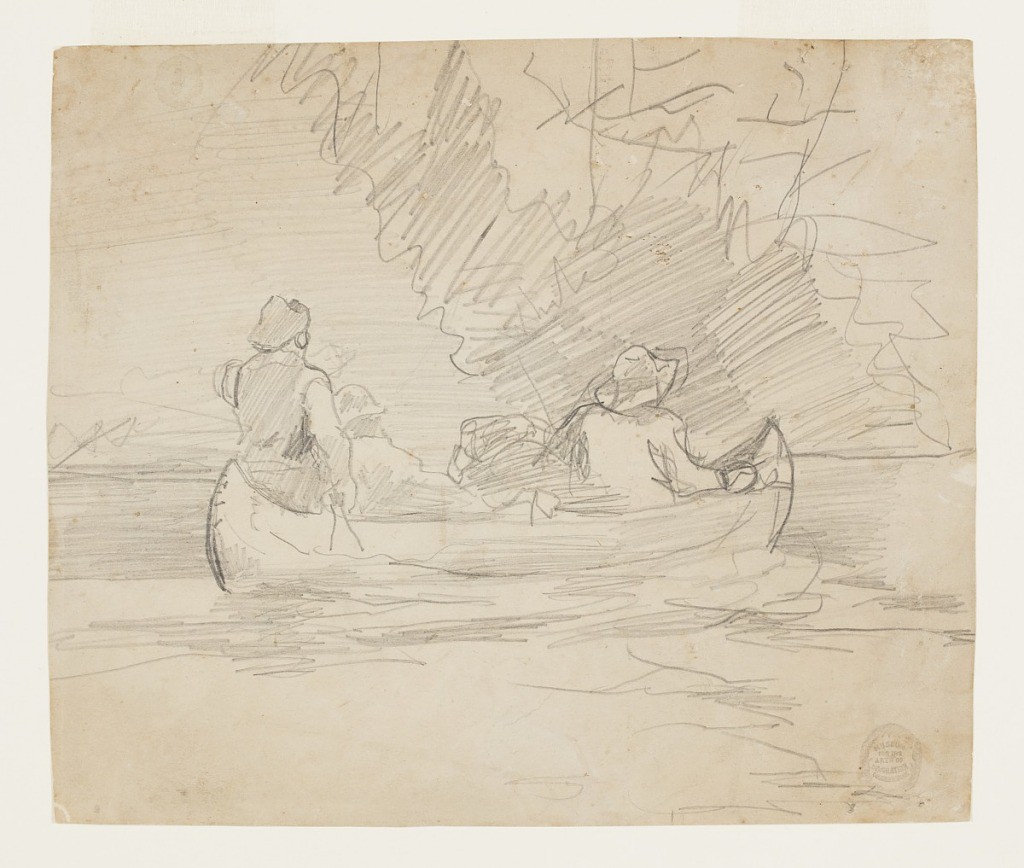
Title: Canoe with Three Men
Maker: Winslow Homer, American, 1836–1910
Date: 1897
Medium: Graphite on paper
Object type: Drawing
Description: Sketch of a canoe containing three male figures and duffle bags, with slight indications of trees in the distance.